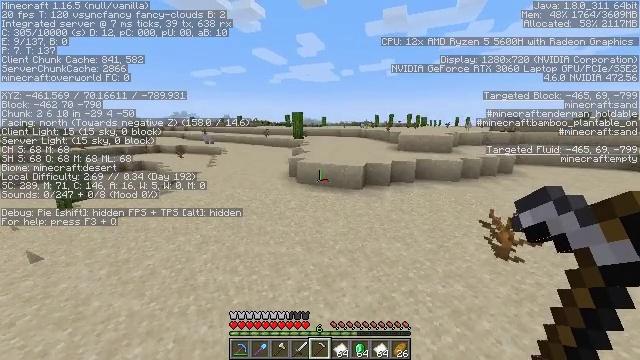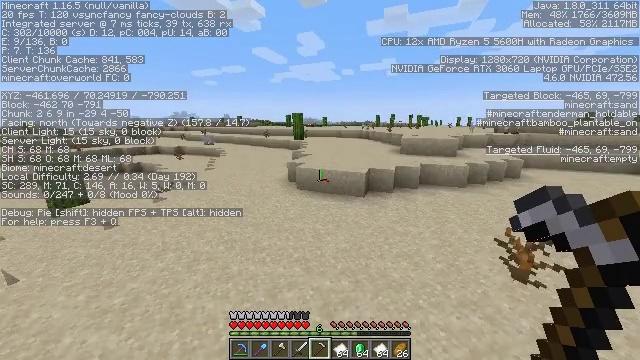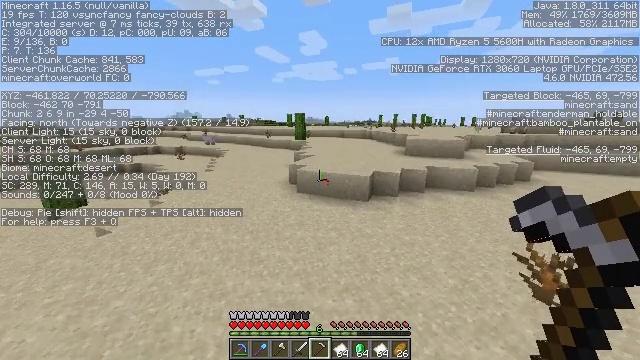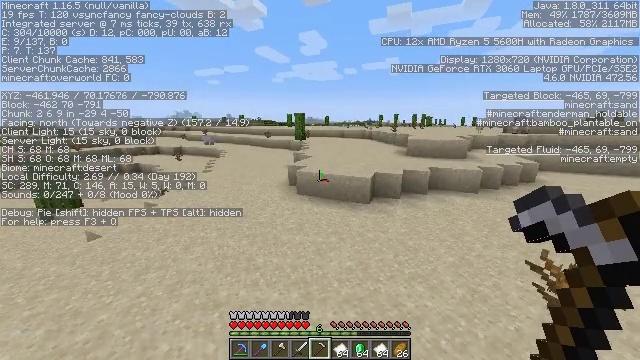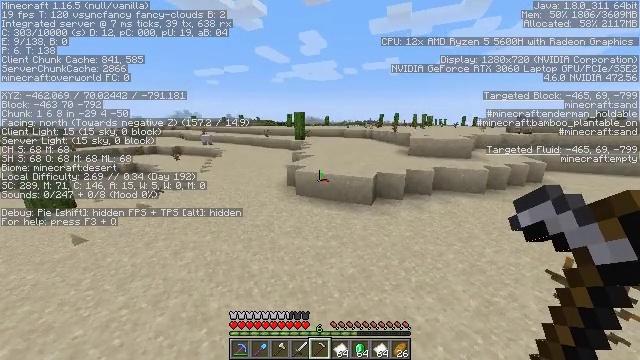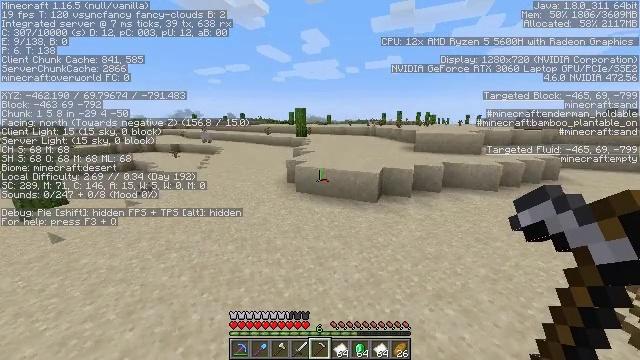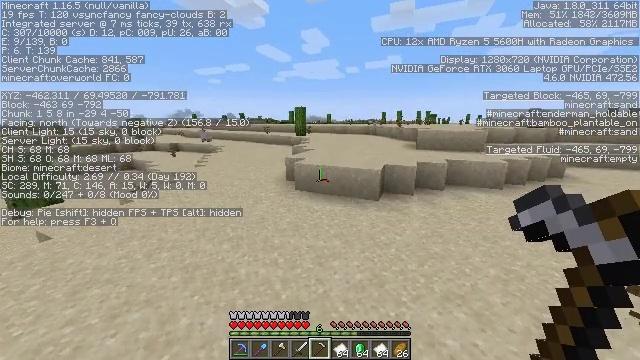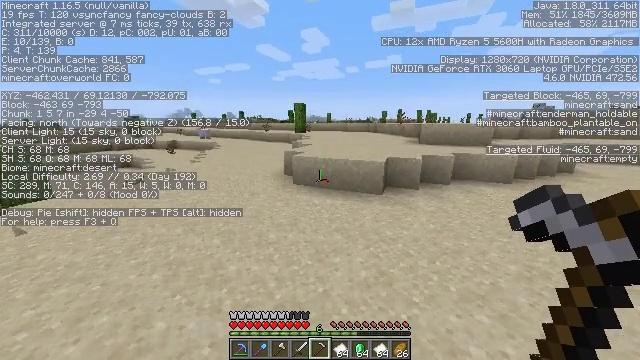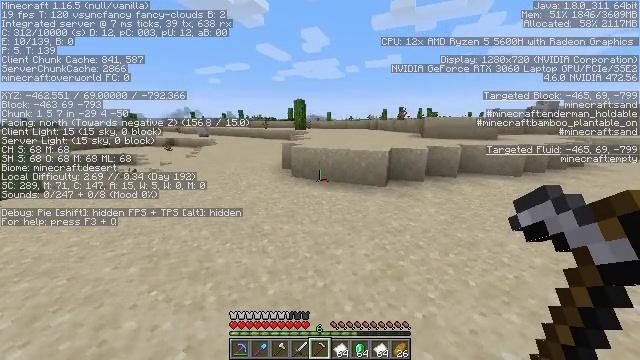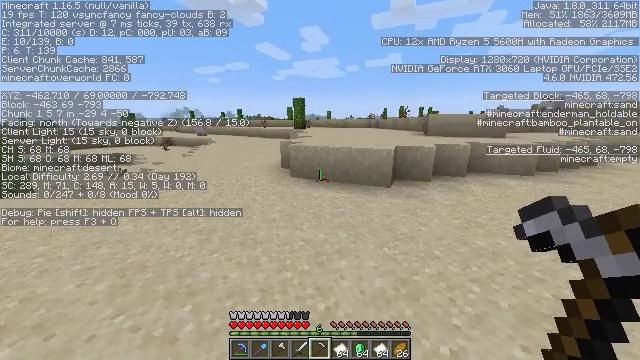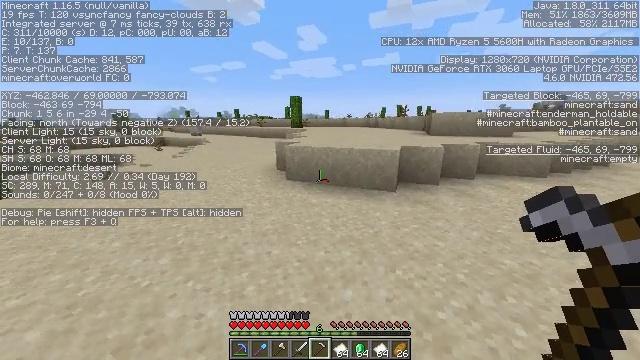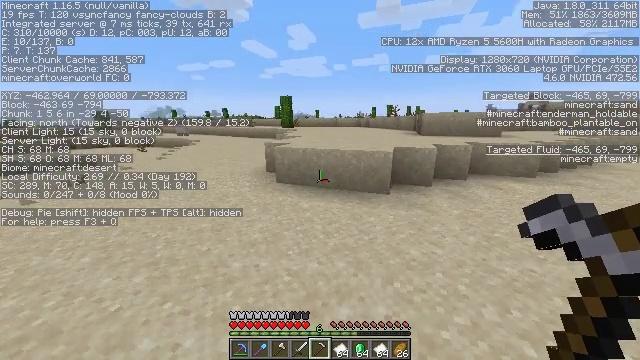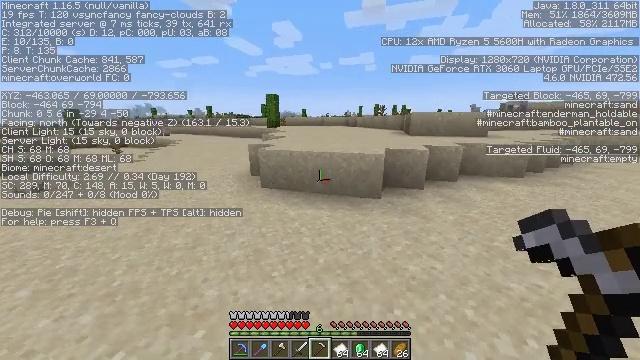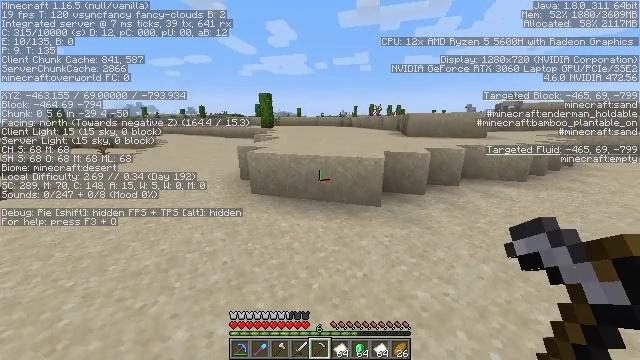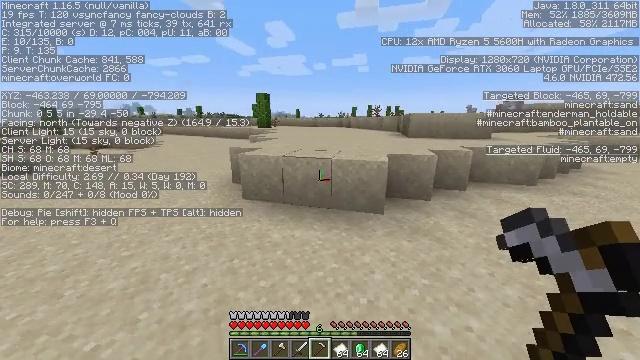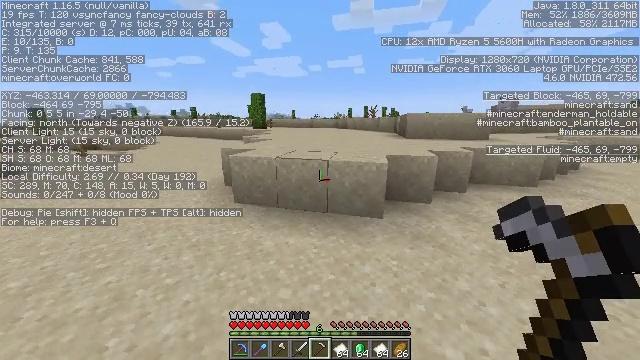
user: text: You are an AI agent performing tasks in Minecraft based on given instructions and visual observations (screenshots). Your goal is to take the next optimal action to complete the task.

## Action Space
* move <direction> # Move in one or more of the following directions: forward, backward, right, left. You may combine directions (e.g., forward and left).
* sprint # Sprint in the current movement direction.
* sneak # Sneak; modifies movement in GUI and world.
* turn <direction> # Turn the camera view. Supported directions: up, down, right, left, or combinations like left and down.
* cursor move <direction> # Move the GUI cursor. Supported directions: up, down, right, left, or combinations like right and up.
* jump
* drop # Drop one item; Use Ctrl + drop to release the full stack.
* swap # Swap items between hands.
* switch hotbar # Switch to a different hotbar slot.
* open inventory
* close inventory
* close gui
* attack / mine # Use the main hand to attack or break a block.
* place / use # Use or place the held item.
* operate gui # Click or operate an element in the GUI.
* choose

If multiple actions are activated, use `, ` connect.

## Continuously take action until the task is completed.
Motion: motion action
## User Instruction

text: Break the dead bush for sticks.
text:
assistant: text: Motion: move forward, sprint
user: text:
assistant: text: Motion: move forward, sprint
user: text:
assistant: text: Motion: move forward, sprint
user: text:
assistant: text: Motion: move forward, sprint
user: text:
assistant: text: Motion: move forward, sprint
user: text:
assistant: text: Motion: move forward, sprint
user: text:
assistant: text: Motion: move forward, sprint
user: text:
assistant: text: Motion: move forward, sprint
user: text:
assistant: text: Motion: move forward, sprint
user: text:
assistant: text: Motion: move forward, sprint
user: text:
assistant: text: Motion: move forward, sprint, turn right
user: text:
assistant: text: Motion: move forward, sprint, turn right
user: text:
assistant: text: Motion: move forward, sprint, turn right
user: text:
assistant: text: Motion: move forward, sprint
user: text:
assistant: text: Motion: move forward, sprint, turn right
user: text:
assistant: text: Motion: move forward, sprint
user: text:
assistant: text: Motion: move forward, sprint, turn right
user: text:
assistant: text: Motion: move forward, sprint, turn right
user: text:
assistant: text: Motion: move forward, sprint, turn right
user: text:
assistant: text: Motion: move forward, sprint, turn right, jump
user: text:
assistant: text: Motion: move forward, sprint, jump
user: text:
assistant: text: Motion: move forward, sprint, jump
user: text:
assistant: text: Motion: move forward, sprint, jump
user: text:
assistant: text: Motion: move forward, sprint, jump
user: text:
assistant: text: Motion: move forward, sprint, jump
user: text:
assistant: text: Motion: move forward, sprint, jump
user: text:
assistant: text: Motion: move forward, sprint, jump
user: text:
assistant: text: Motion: move forward, sprint, jump
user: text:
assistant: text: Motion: move forward, sprint, jump
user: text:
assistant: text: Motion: move forward, sprint, jump